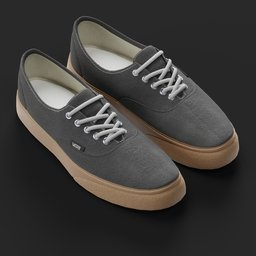
Label: people